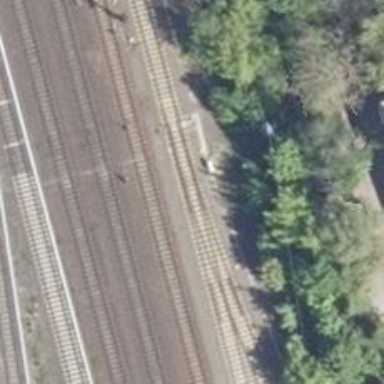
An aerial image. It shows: Railway switch.